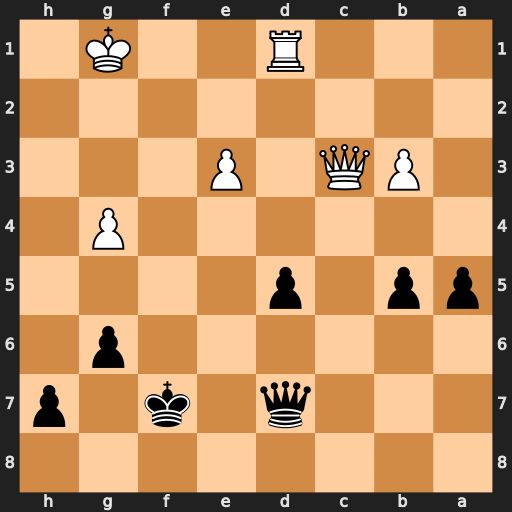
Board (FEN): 8/3q1k1p/6p1/pp1p4/6P1/1PQ1P3/8/3R2K1
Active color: b
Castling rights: -
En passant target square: -
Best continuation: Qxg4+ Kf2 Qxd1